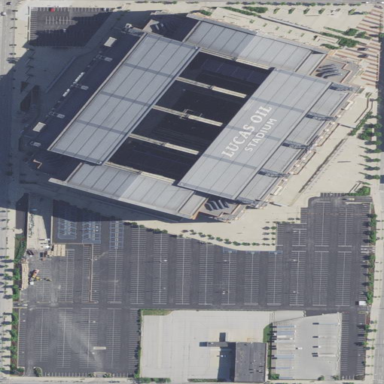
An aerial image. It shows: Stadium primarily used for American football.